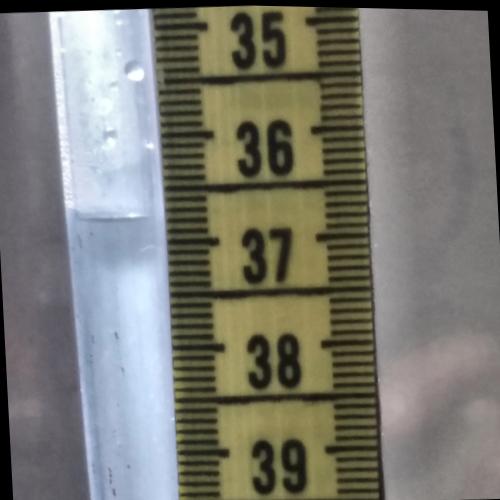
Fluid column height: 36.8 cm